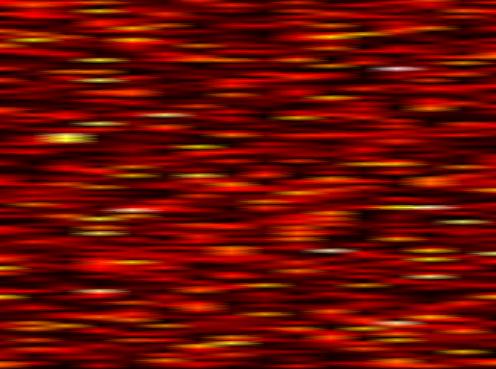
Label: UFMC